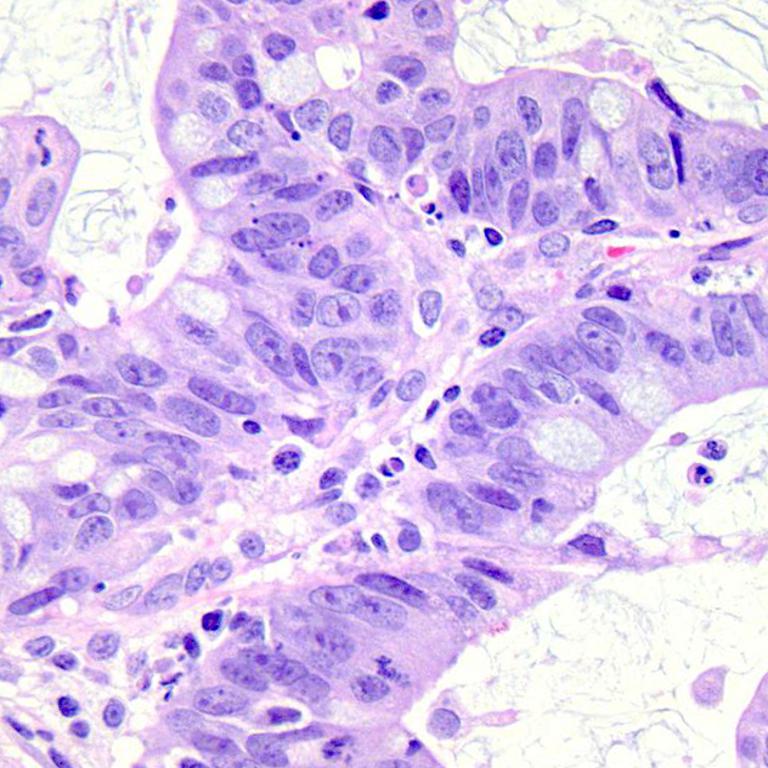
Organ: colon
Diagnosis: adenocarcinomas